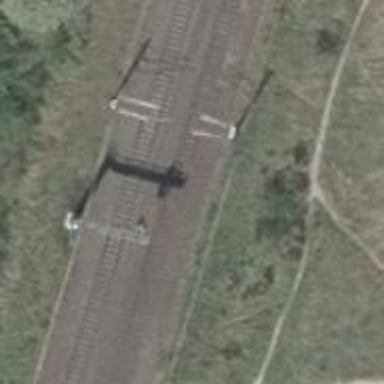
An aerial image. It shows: Rail on embankment with electrified contact lines.